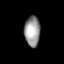
Tissue: prostate
Cell type: T cells
Senescence score: 0.2294
Nuclear area (px): 468
Mean DAPI intensity: 151.395